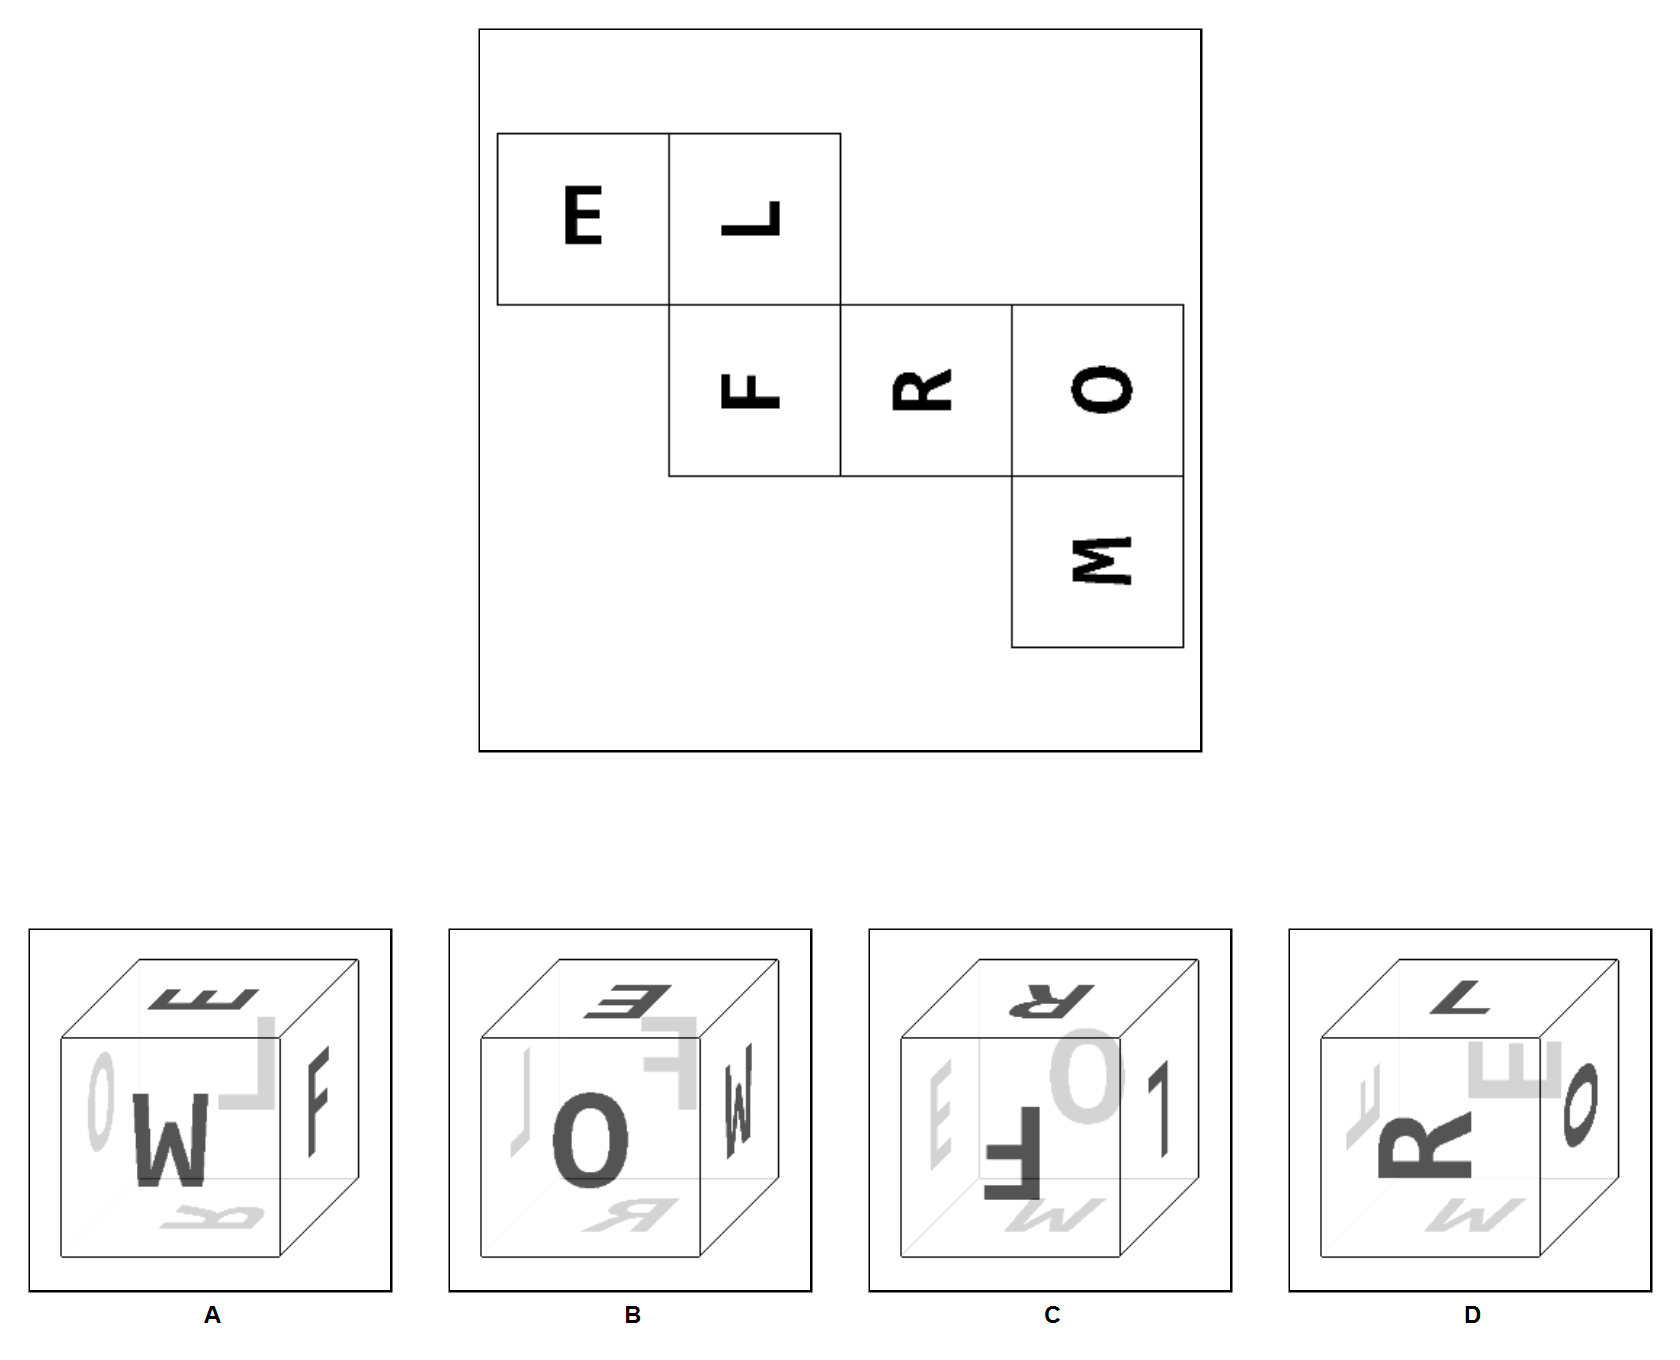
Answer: C